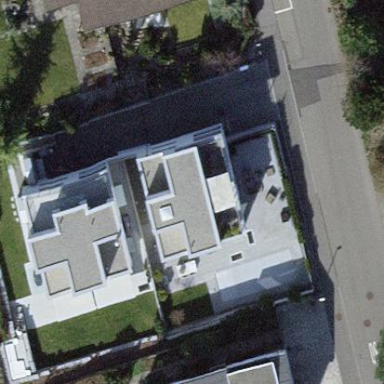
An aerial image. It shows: Simple house.